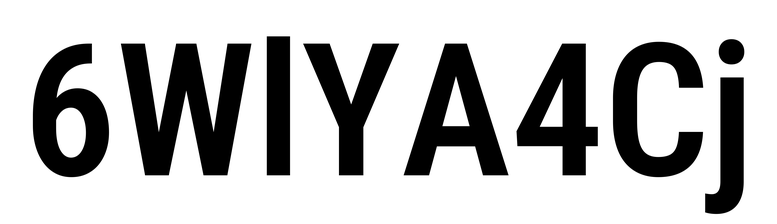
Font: Roboto_Condensed_SemiBold